Question: I'm trying to add a "folder" (don't know what to call it) behind the items I hover on in my navigation menu and also stays there on the selected page.
You can see the image here:

But since this is a one size image, it's to big for some of my items.
How do I make this work the best possible way? Should I use som jQuery or just stick to CSS?
You can see what I've done so far on: ""
Hope you can give me some helpful answers. :)
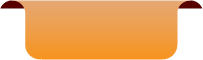
Answer: - Change the 'background-image' to reflect only the orange gradient (without the curves at the top corners).- Use CSS 'border-radius' for the rounded corners at the bottom.- Cut the top corners curve to a seperate image and use CSS' ':before' and ':after' to place the image in the left and right corners accordingly.
Something like:
'''
#nav a:hover
{
background-image: url('orange_gradient.png'); /* could be 1px wide */
background-repeat: repeat;
border-radius: 0 0 10px 10px;
}
#nav a:hover:before
{
content: url('curve.png');
display: inline-block;
position: absolute;
left: 0;
margin-top: -50px;
}
#nav a:hover:after
{
content: url('curve.png');
display: inline-block;
position: absolute;
right: 0;
margin-top: -50px;
}
'''